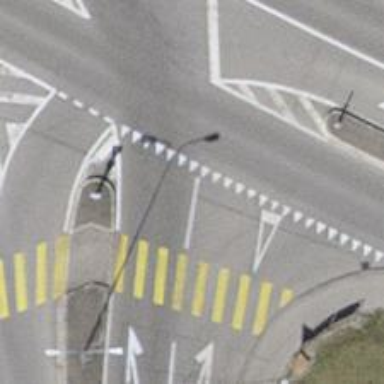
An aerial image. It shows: Primary highway with asphalt surface leading to roundabout. There is separate sidewalk along the road.